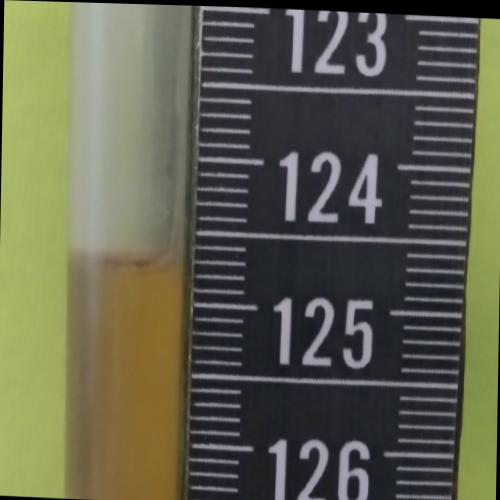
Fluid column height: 124.7 cm